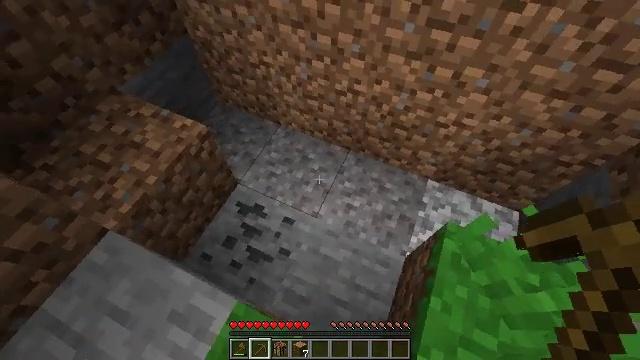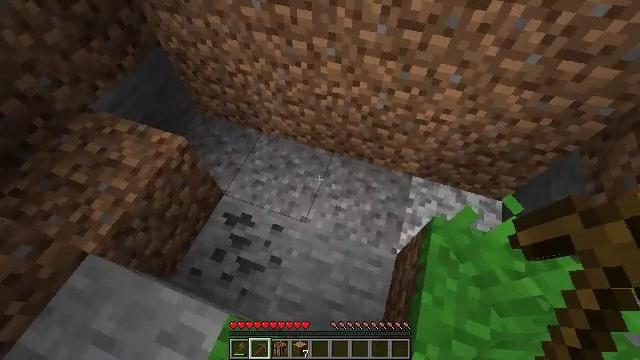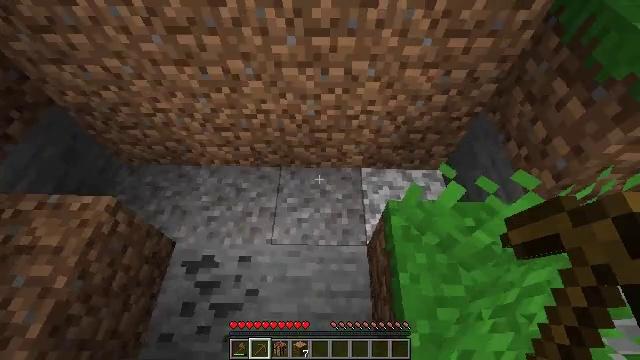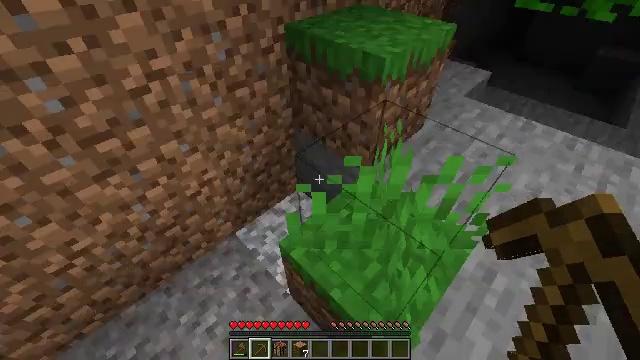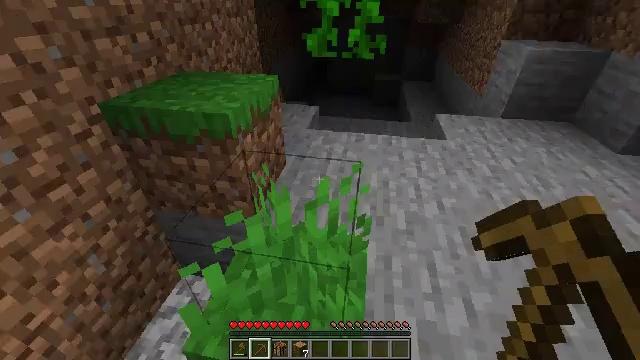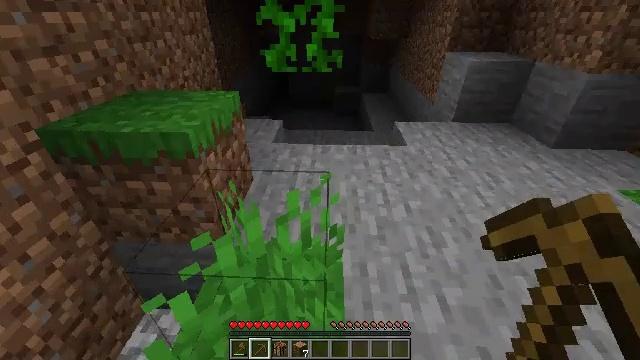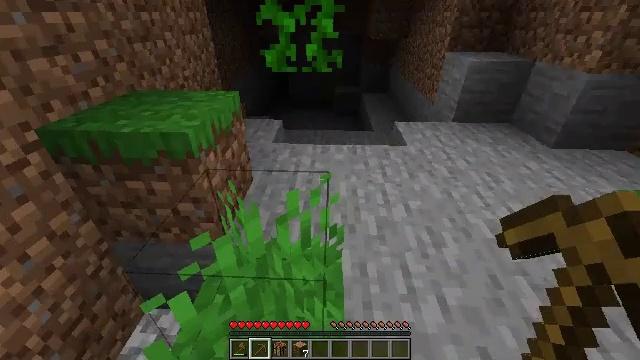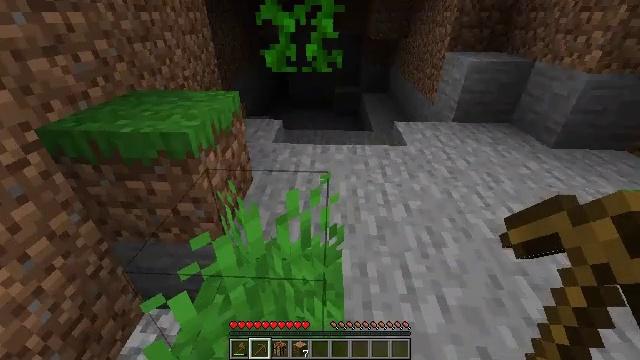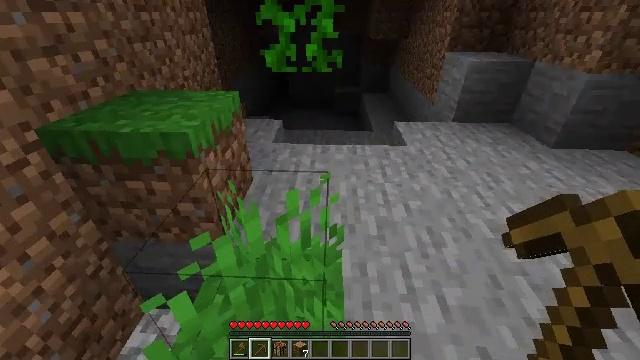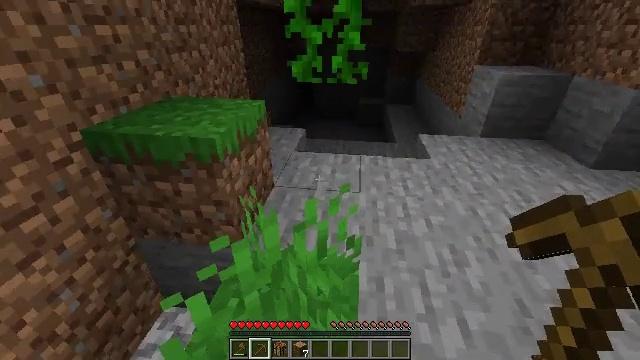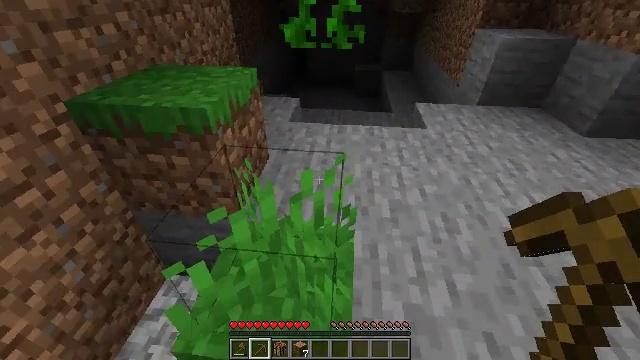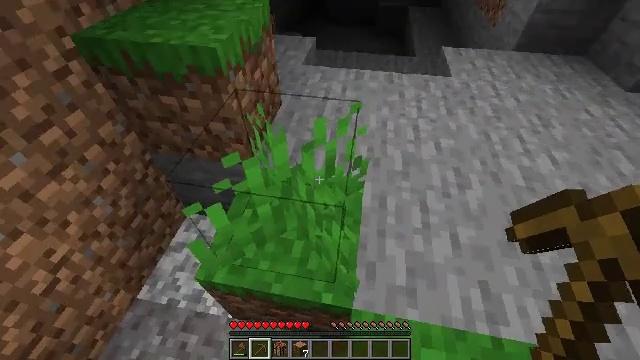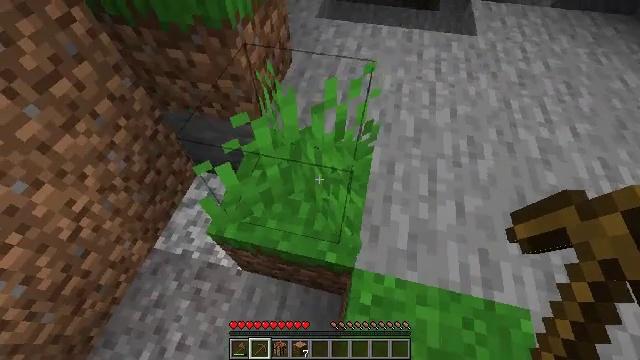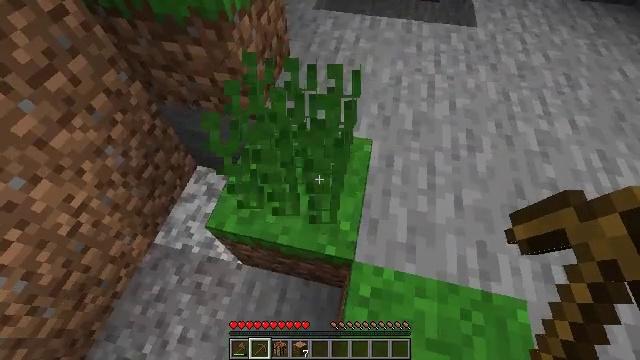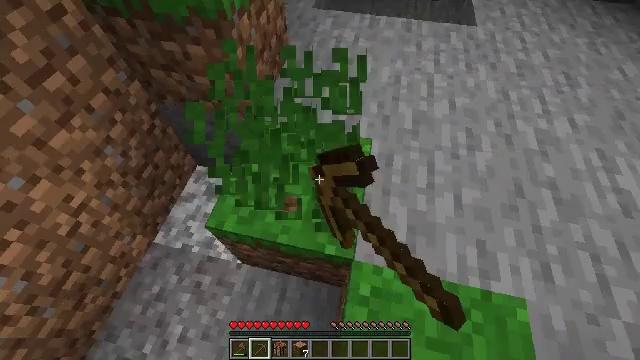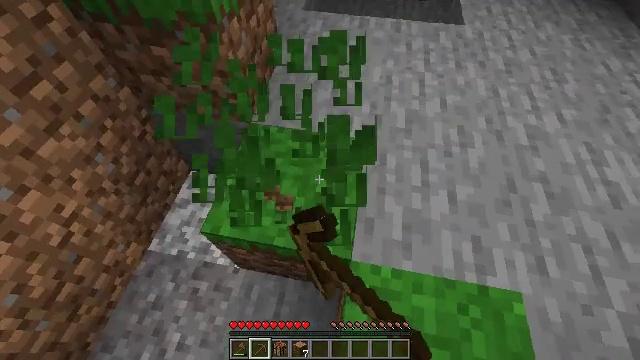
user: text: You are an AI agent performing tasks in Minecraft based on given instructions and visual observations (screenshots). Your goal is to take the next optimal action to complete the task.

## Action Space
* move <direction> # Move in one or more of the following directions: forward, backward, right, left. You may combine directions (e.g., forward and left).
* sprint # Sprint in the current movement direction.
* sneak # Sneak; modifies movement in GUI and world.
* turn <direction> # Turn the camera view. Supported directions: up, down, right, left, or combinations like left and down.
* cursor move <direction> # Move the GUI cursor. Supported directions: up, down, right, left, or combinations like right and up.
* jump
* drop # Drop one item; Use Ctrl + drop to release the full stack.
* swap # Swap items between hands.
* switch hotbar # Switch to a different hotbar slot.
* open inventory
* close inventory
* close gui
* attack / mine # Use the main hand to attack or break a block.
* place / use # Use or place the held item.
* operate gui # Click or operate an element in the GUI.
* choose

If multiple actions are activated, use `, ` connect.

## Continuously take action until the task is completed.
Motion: motion action
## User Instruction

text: Break the grass block.
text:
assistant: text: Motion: turn right
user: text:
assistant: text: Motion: turn right and up
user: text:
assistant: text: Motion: turn right and up
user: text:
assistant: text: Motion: turn right and up
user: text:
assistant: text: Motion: turn right and up
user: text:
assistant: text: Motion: no_op
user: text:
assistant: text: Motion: no_op
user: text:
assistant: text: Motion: no_op
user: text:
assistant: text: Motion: turn left and up
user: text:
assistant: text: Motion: turn right and down
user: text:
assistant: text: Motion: turn left and down
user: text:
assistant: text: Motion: turn left and down
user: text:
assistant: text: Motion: turn down, attack / mine
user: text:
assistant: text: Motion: attack / mine
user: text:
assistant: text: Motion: turn right, attack / mine
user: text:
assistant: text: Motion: move left, turn right, attack / mine
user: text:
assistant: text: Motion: move left, turn right, attack / mine
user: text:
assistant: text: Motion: attack / mine